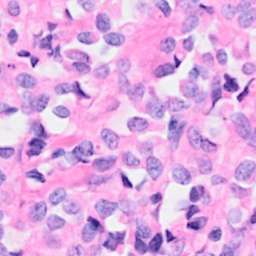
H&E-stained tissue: Breast